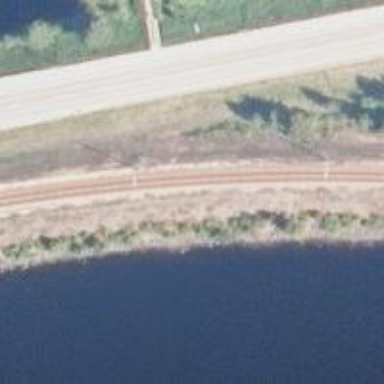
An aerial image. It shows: Railway with continuous electrified contact lines.